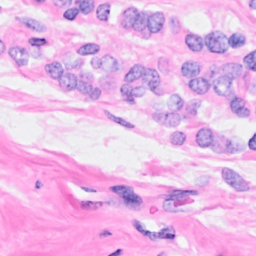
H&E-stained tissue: Breast